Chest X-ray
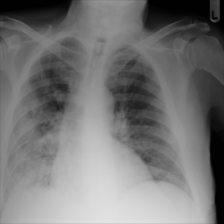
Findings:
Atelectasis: negative
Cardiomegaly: negative
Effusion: negative
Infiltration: negative
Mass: negative
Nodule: negative
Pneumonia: positive
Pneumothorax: negative
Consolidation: negative
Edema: negative
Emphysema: negative
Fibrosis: negative
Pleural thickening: negative
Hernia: negative